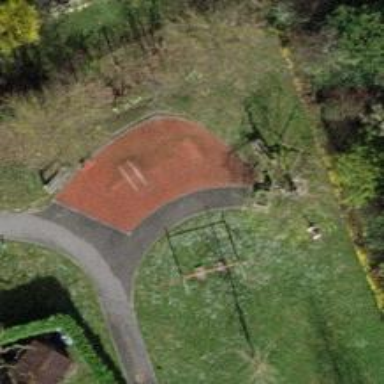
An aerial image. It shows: Playground area for leisure land.